Current action and preconditions to check: trajectory_clear

Your task: For each precondition in the list above, predict whether it will hold at this action.

Consider the current scene as observed from the mobile robot's camera, and analyze the predicted future states of all dynamic agents (e.g., people, animals, vehicles, or any moving entities) within the NEXT SECOND.

IMPORTANT: Only answer "very likely" if you are absolutely certain—based on strong, clear evidence—that a dynamic agent will violate the precondition in the predicted future state. Do NOT answer "very likely" for unlikely, ambiguous, or low-probability risks.

Ask yourself for each precondition: Is there a high probability, with clear and convincing evidence, that the predicted future states of any dynamic agent will interfere with the predicted future state of the currently executing action within the NEXT SECOND, causing that precondition to fail?

Assess the risk level based on these predictions. Use "likely" or "very likely" if motions create a clear risk of interference.

Use "neutral" or "improbable" if agents are nearby but their predicted paths are clearly diverging or non-conflicting.

Failure Risk Categories: "very improbable", "improbable", "neutral", "likely", "very likely"

Answer Format: Output ONLY the probability_of_failure value from these categories: "very improbable", "improbable", "neutral", "likely", "very likely"

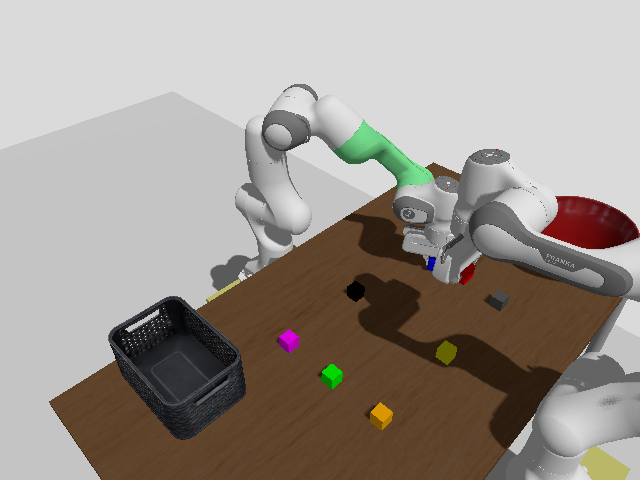

Answer: very improbable